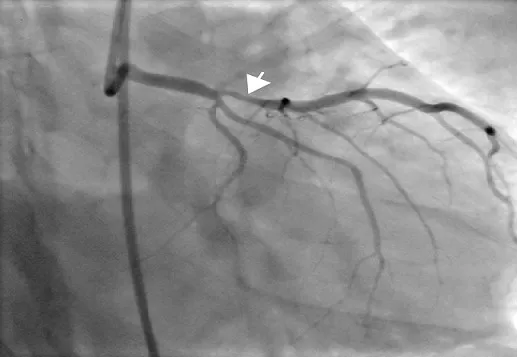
Coronary angiogram with a stenosis of the LAD (arrow).
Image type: radiology (x_ray)